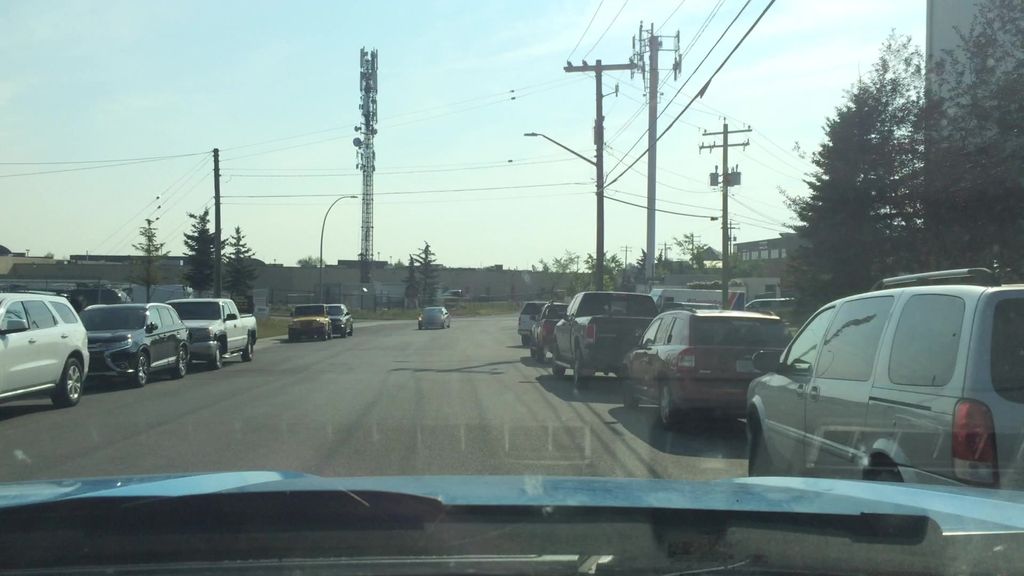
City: calgary